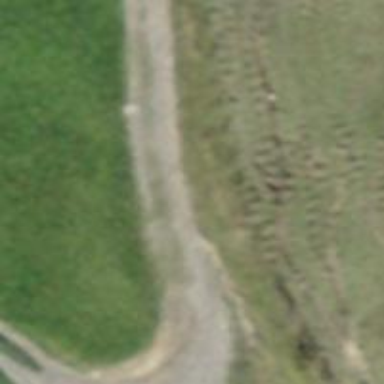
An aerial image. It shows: Track road with grade3 tracktype.